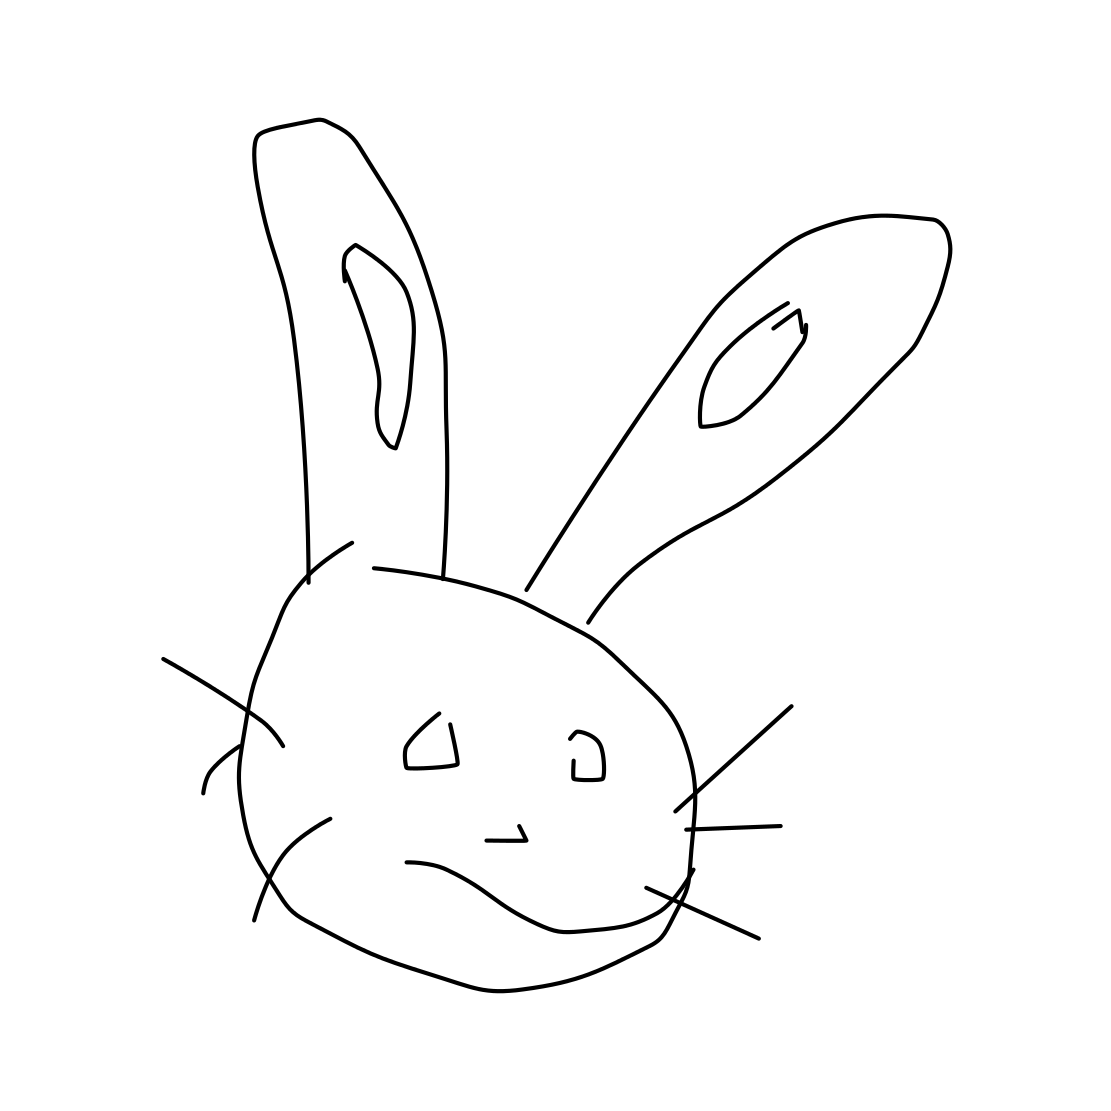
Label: rabbit